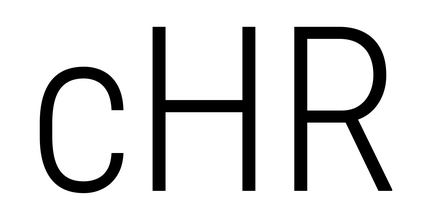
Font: Roboto_Condensed_Light